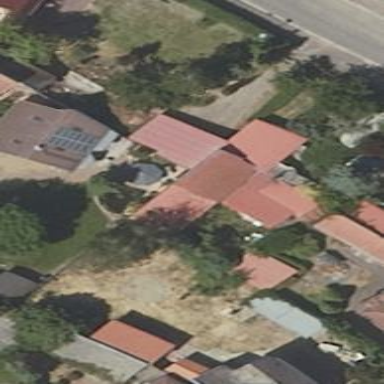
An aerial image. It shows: Shed.